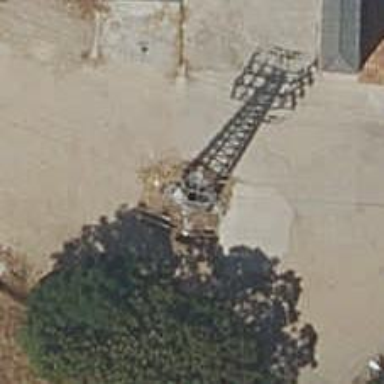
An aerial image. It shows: Lattice structure tower.